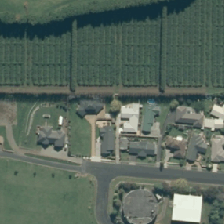
Land cover: urban_build_up